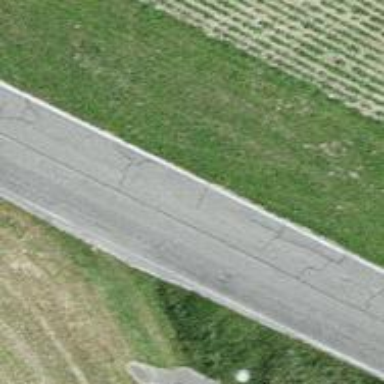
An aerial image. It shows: Footway covered with grass.